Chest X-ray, AP view. Patient: 27 years old, sex M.
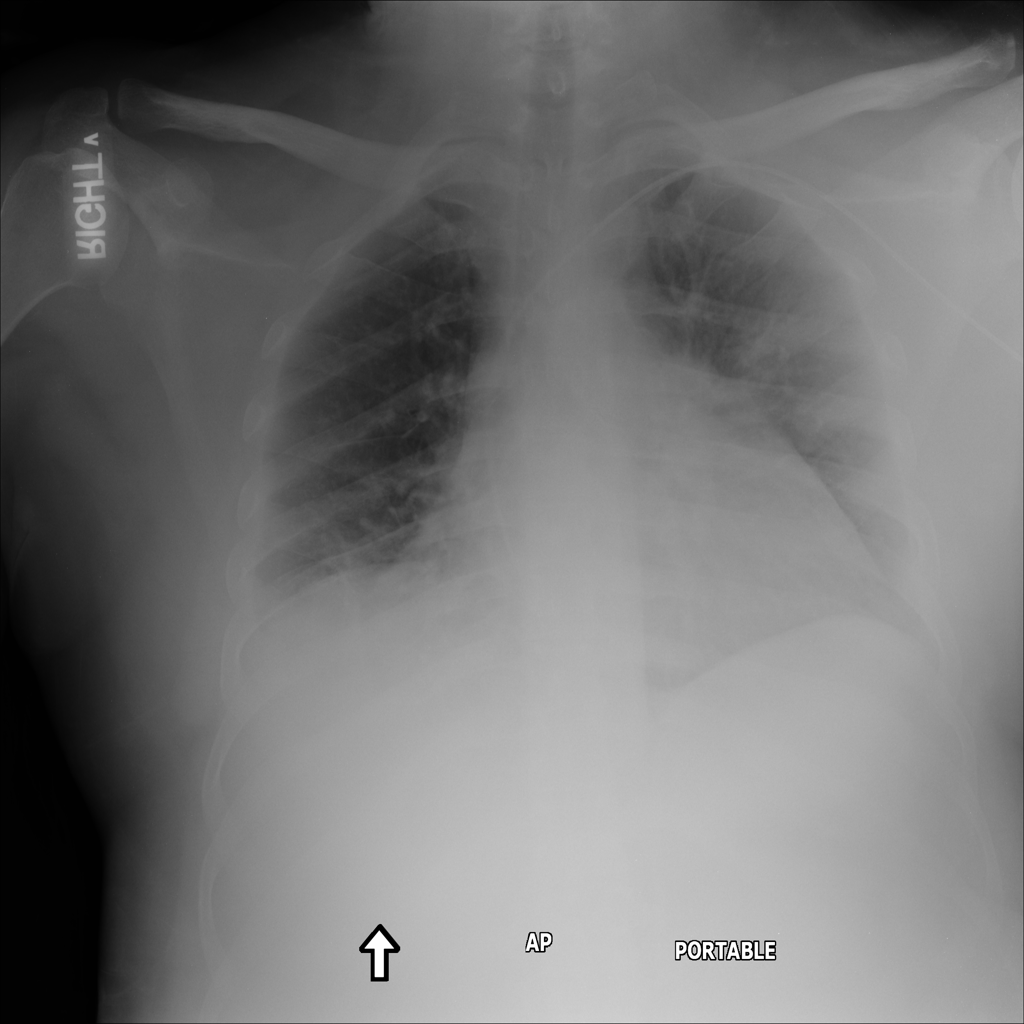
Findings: No Finding